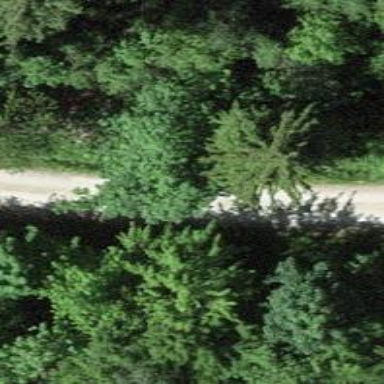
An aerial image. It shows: Track road with grade3 tracktype.